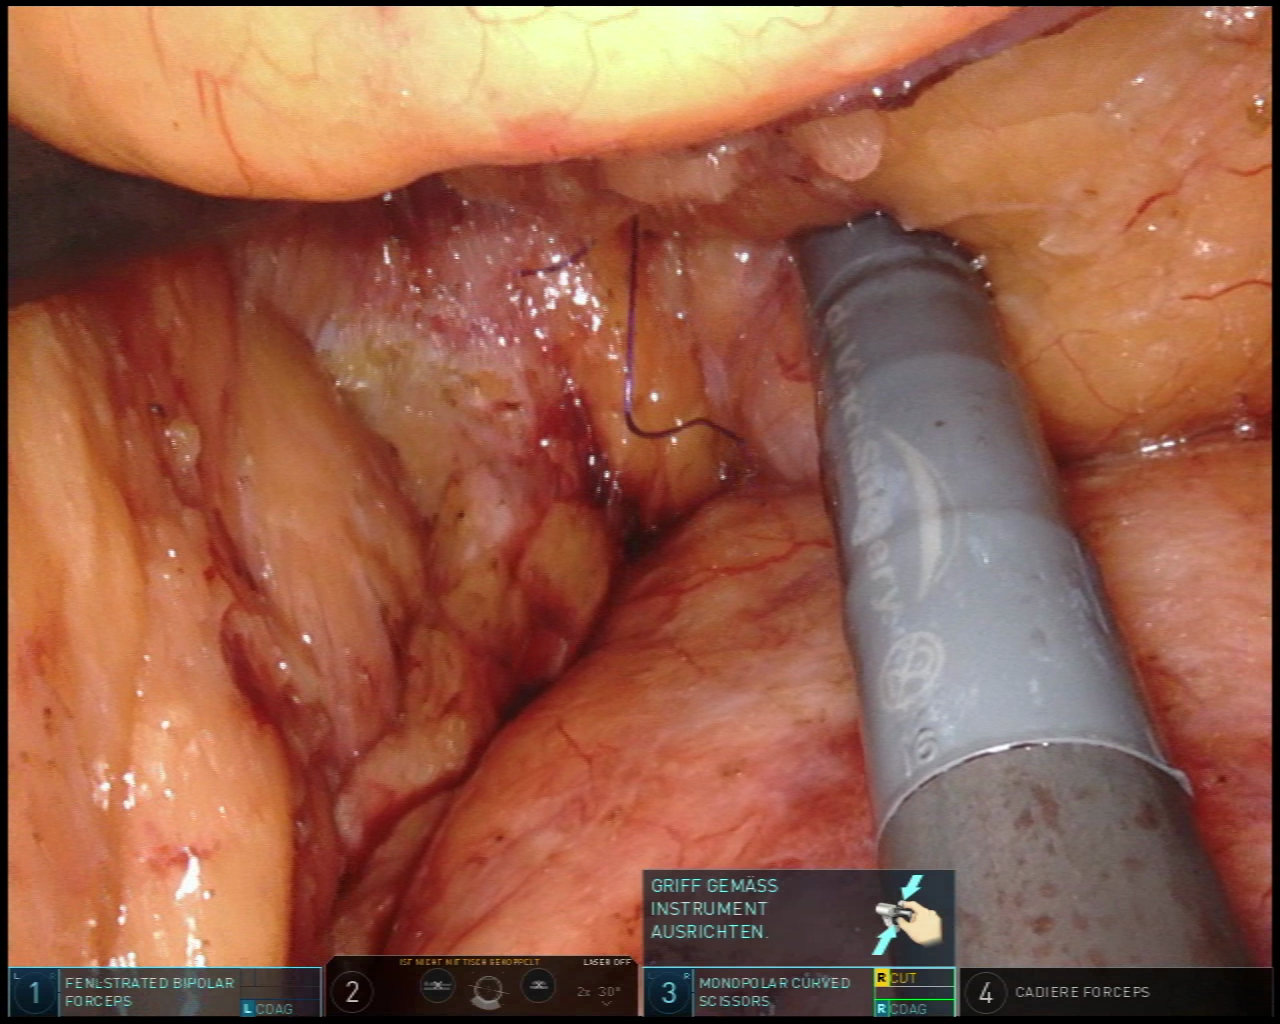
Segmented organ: pancreas
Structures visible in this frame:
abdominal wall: no
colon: yes
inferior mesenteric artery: no
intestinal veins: no
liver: no
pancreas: yes
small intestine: no
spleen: no
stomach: no
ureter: no
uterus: no
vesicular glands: no